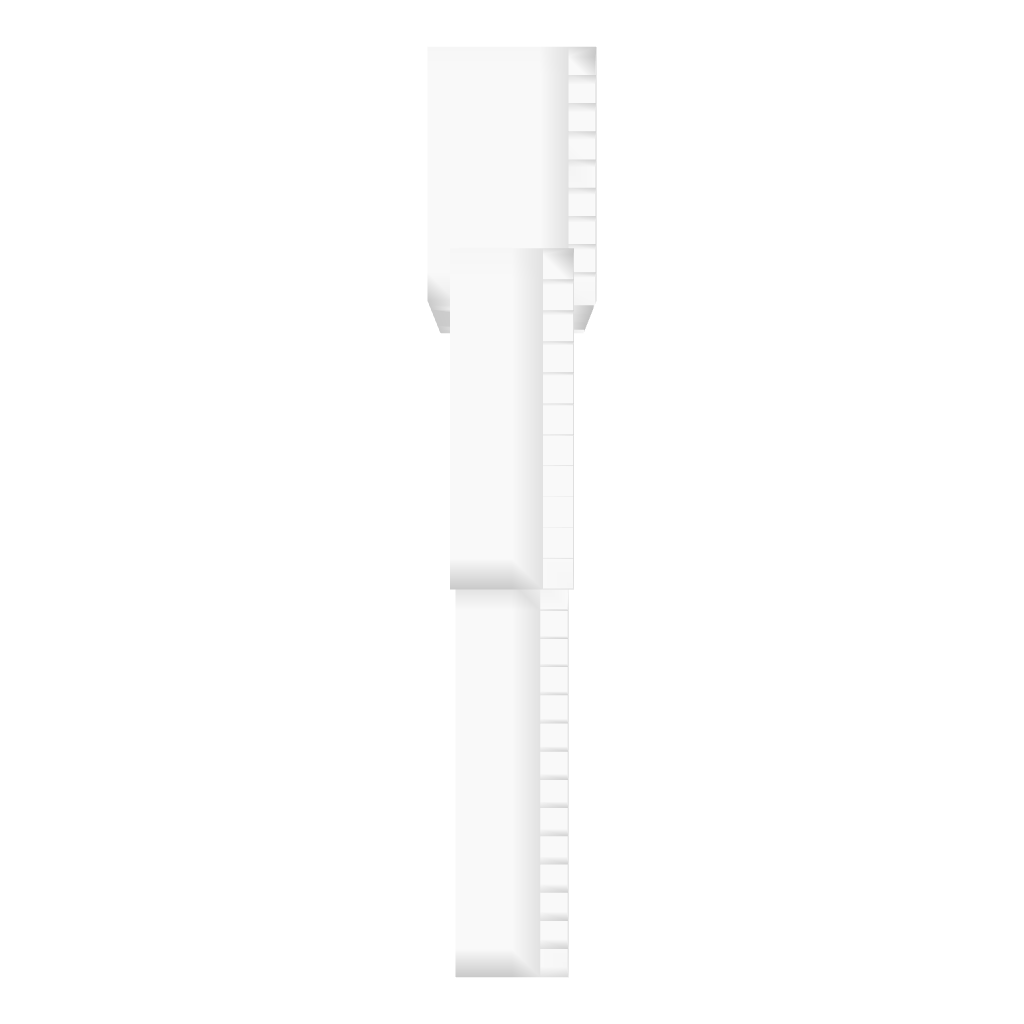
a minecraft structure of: Skin Dummy totally white just the shape